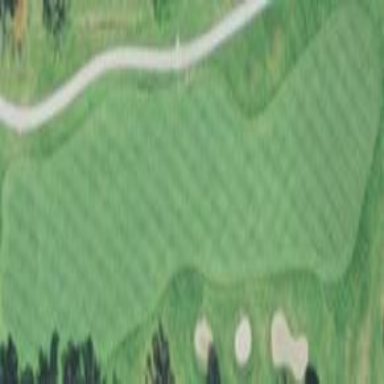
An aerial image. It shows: Golf fairway surrounded by grass.